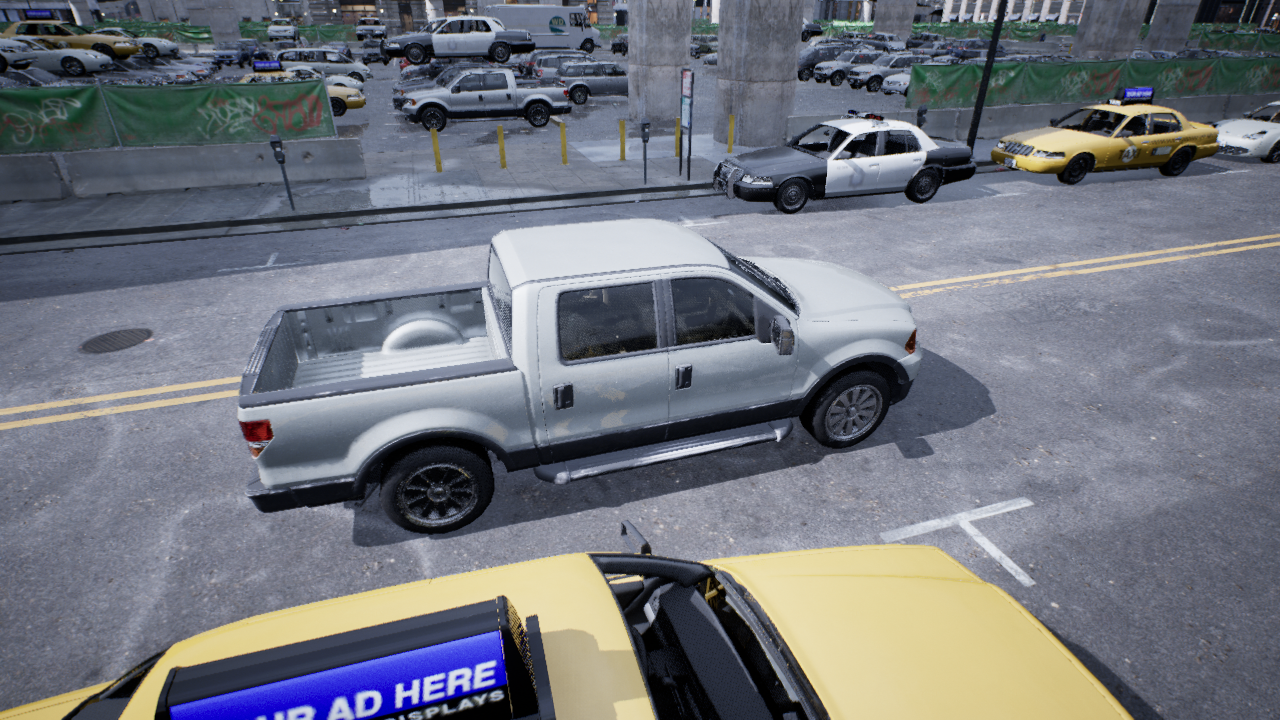
Venue: downtown
Lighting: overcast
Vehicle rig: pickup